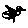
Label: bird